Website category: sports
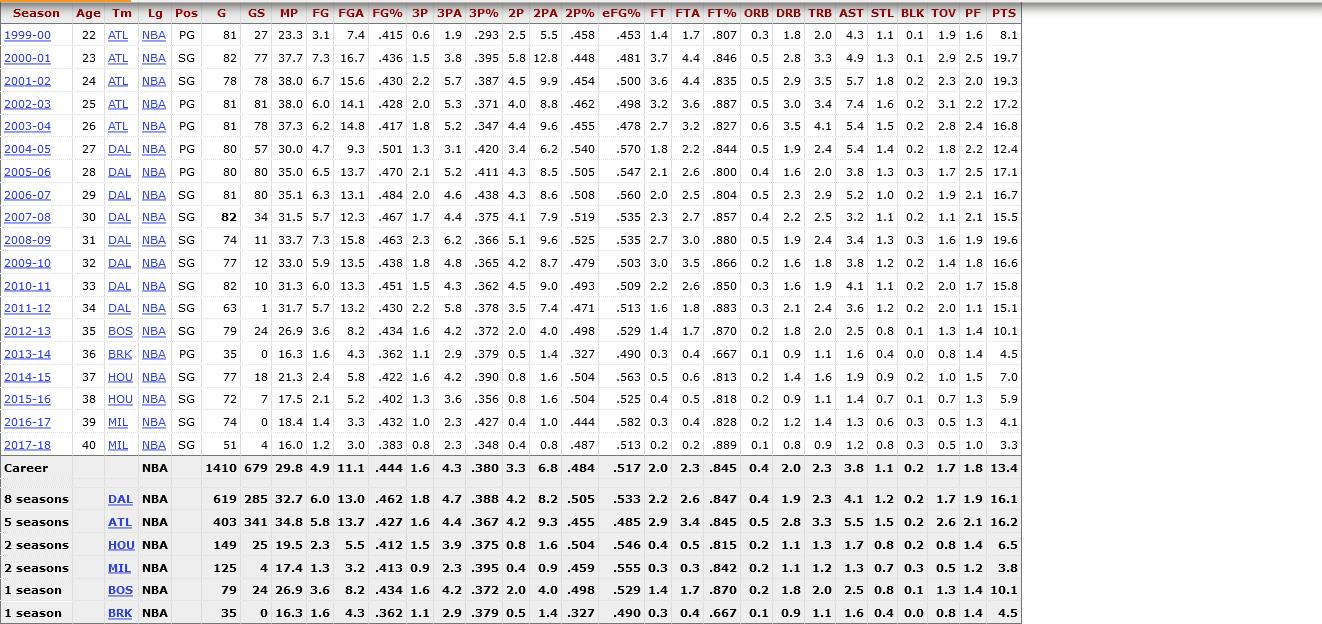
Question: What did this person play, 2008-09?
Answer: SG

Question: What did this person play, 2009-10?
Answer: SG

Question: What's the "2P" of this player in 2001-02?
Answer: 4.5

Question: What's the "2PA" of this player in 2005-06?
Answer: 8.5

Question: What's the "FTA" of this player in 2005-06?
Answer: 2.6

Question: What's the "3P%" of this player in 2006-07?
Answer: .438

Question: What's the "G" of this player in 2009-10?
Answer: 77

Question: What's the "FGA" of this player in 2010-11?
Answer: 13.3

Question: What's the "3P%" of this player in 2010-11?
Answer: .362

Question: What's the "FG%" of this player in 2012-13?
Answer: .434

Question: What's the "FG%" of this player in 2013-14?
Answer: .362

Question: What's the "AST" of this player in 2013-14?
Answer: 1.6

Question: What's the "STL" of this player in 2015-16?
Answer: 0.7

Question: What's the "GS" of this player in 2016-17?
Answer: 0

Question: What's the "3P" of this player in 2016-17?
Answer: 1.0

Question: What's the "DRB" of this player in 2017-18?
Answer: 0.8

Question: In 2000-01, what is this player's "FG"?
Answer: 7.3

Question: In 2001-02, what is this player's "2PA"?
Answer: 9.9

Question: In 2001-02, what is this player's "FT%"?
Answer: .835

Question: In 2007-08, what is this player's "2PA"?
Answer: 7.9

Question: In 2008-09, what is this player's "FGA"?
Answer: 15.8

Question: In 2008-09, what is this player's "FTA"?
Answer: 3.0

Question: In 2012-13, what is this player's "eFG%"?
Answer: .529

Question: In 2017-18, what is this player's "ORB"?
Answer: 0.1

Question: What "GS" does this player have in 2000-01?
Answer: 77

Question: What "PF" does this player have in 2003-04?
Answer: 2.4

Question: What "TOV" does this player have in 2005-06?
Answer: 1.7

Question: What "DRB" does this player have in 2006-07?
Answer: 2.3

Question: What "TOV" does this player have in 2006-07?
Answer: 1.9

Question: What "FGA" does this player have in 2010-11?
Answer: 13.3

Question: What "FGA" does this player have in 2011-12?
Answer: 13.2

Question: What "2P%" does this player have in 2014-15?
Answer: .504

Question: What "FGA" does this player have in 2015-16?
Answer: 5.2

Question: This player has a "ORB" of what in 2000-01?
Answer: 0.5

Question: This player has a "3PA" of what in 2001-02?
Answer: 5.7

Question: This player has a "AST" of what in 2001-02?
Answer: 5.7

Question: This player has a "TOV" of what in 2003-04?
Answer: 2.8

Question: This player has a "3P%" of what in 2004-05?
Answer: .420

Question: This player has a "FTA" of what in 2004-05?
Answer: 2.2

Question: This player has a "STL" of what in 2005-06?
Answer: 1.3

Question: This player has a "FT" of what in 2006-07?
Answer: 2.0

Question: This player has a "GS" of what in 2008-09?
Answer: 11

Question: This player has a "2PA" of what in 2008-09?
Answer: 9.6

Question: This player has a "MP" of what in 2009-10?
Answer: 33.0

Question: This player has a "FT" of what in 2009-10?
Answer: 3.0

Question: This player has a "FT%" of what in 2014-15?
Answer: .813

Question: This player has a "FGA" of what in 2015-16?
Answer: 5.2

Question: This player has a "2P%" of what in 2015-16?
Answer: .504

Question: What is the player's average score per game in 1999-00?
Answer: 8.1

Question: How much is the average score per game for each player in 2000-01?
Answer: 19.7

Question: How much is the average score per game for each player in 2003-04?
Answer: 16.8

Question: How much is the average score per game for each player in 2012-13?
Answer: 10.1

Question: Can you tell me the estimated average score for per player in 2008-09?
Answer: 19.6

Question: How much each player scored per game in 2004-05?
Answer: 12.4

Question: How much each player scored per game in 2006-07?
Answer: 16.7

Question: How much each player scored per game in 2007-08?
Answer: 15.5

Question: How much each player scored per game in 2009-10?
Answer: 16.6

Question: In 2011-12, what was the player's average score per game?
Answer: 15.1

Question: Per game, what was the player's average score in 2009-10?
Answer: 16.6